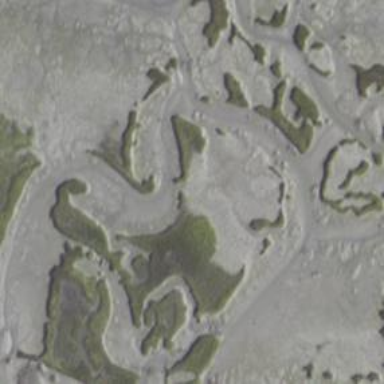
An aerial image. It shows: Wetland area.